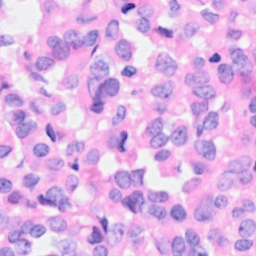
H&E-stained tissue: Breast